Question: I am trying to start Android Studio for the first time but getting error mentioned below

Could someone please let me know how to solve this error?
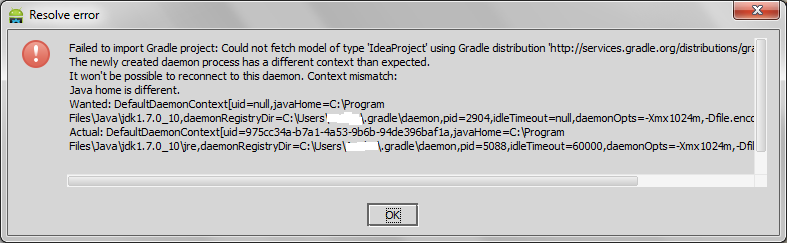
Answer: You need to set your JAVA_HOME path, which will allow Android Studio to run. Have you done that?
Here is how to do that:
1. Right click your Computer icon, and click Properties
2. Windows 8 Users: Then click Advanced System settings to your left.
3. Now, go to the advanced tab, click Environment variables, under system variables, click New, and add a JAVA_HOME variable, it should look like this (relative to your jdk version, if its the latest it should be identical).
If you already have that covered I found a solution <URL> that can help you:
1. Go to your AndroidStudio directory where you installed your studio Like D:\User\AndroidStudio
2. In AndroidStudio go to \AndroidStudio\plugins\gradle\lib and copy gradle.jar
3. Paste this gradle.jar file to \AndroidStudio\lib directory.
4. Download gradle directly from Gradle
5. Copy the contents of gradle-1.7-bin.zip - After extracting zip file - (bin, media, init.d, lib folders) to \AndroidStudio\plugins\gradle
6. Restart AndroidStudio